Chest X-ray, AP view. Patient: 59 years old, sex M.
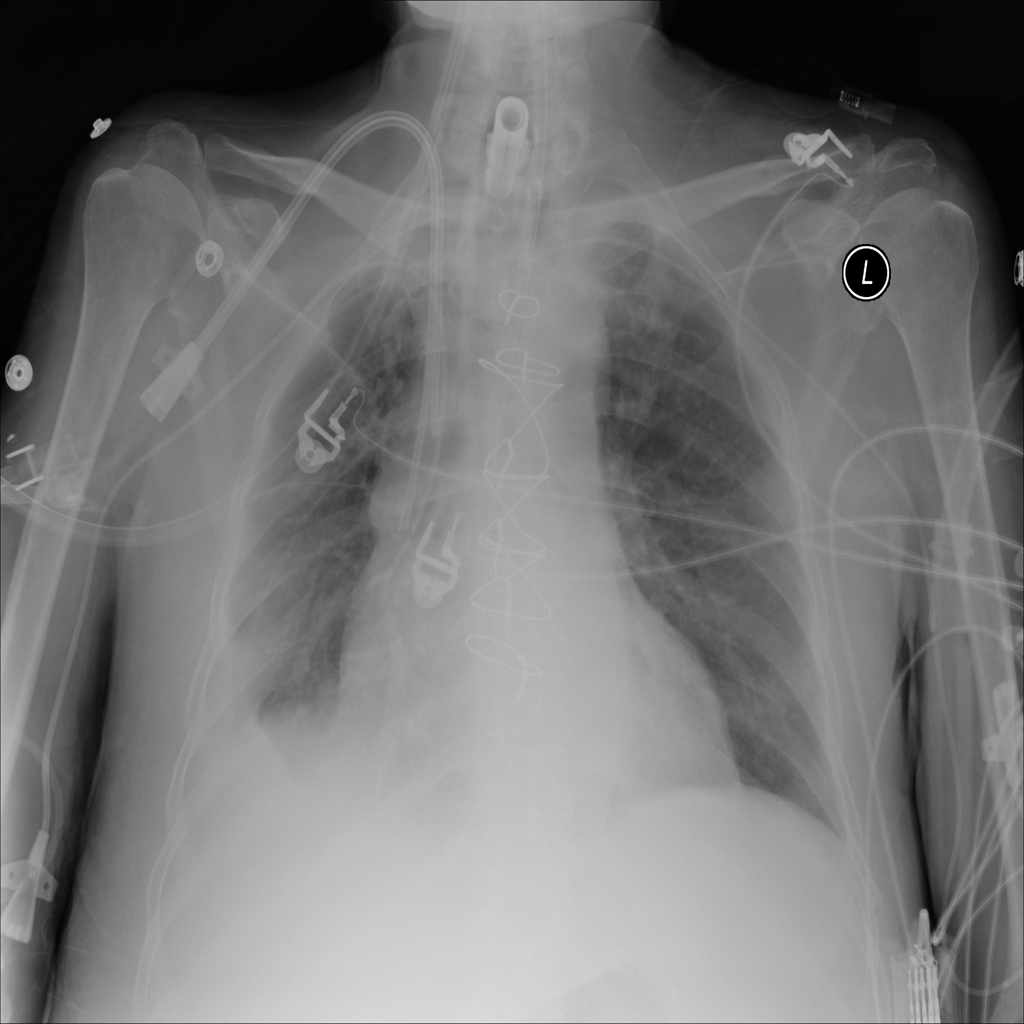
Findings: Consolidation